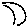
Label: moon